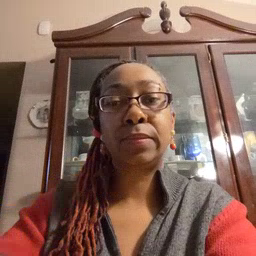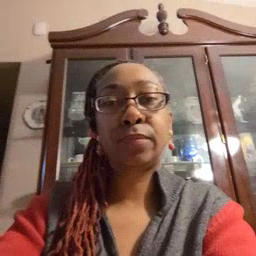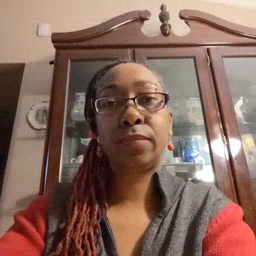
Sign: not